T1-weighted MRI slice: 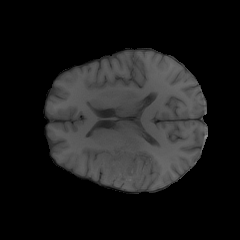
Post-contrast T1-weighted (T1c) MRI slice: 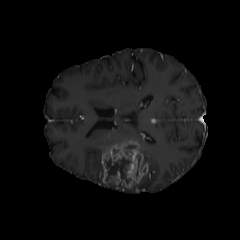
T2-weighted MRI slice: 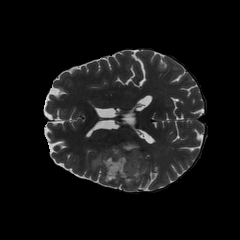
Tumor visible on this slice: yes